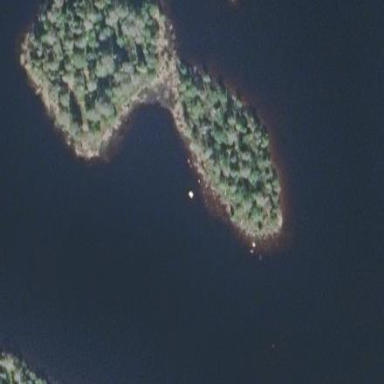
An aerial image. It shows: Islet.